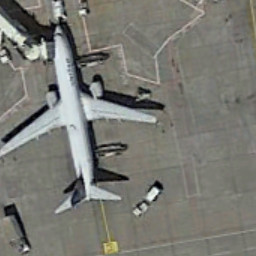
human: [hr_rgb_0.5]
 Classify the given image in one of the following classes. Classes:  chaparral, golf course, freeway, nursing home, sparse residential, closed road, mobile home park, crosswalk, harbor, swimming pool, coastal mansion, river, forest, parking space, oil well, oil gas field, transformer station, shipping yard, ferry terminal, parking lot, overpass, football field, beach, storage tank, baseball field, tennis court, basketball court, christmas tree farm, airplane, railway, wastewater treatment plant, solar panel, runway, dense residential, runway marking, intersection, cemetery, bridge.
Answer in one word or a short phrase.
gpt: airplane